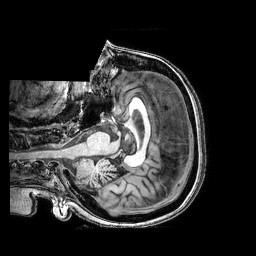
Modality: T1w
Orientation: axial
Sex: female
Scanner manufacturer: philips
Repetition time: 0.008055 s
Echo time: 0.00368 s